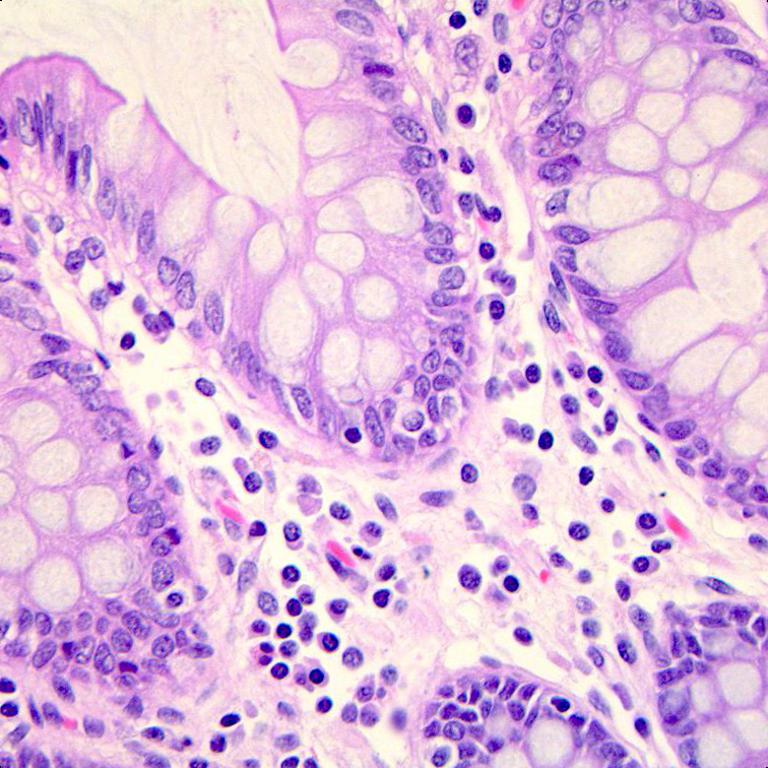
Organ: colon
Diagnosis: benign